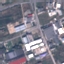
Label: Industrial